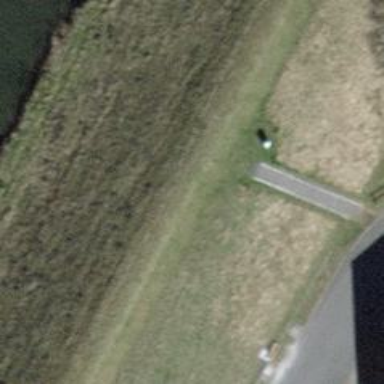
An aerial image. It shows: Ground path with embankment. The path resembles track.